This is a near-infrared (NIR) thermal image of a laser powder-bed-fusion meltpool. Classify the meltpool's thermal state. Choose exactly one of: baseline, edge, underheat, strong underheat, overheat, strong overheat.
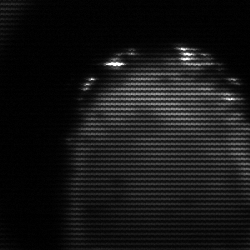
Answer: edge